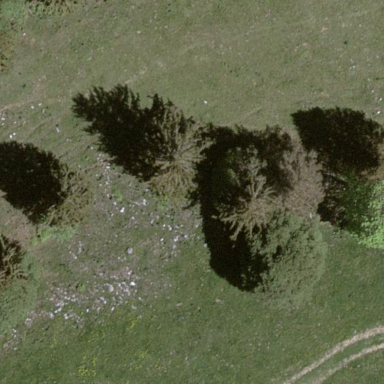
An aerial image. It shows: Forest area.